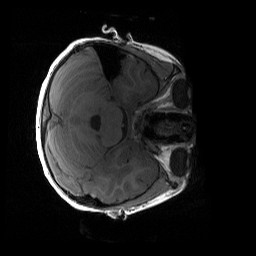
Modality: T1w
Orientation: axial
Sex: female
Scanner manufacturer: siemens
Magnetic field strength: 3 T
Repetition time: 1.9 s
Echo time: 0.00243 s